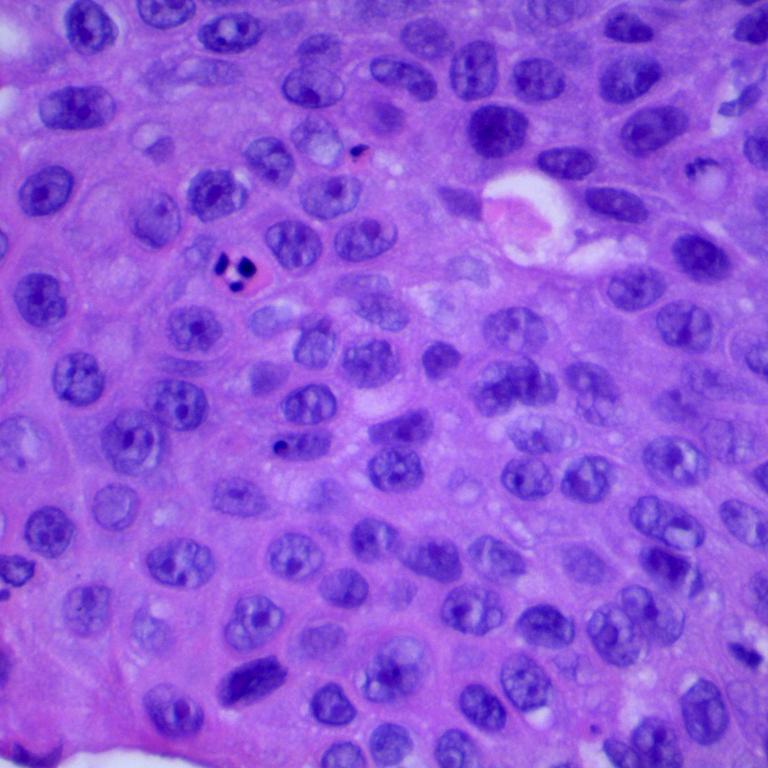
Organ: lung
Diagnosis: squamous carcinomas